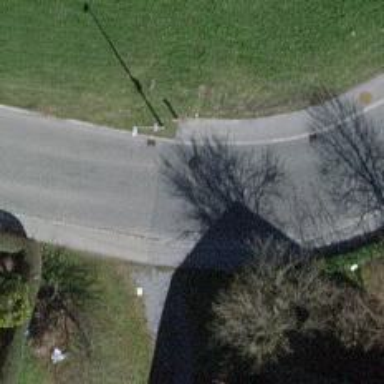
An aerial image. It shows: Unmarked crossing on the road.